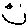
Label: smiley face